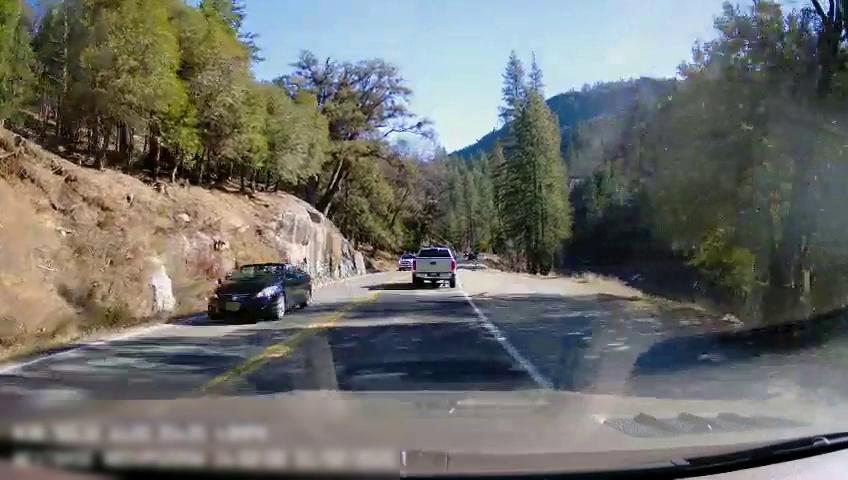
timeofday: Day
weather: Sunny
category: Drivable Space
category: Drivable Space
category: Vehicles | Truck
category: Vehicles | Car
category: Vehicles | SUV
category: Lanes | Opposite Lane
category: Lanes | Current Lane
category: Lanes | Opposite Lane
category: Lanes | Current Lane